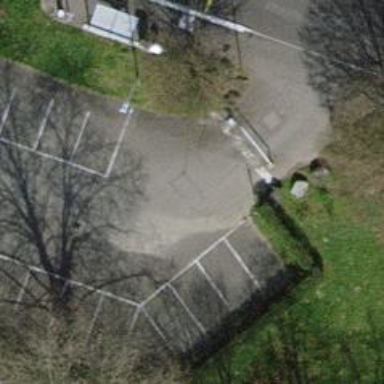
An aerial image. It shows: Lift gate barrier.